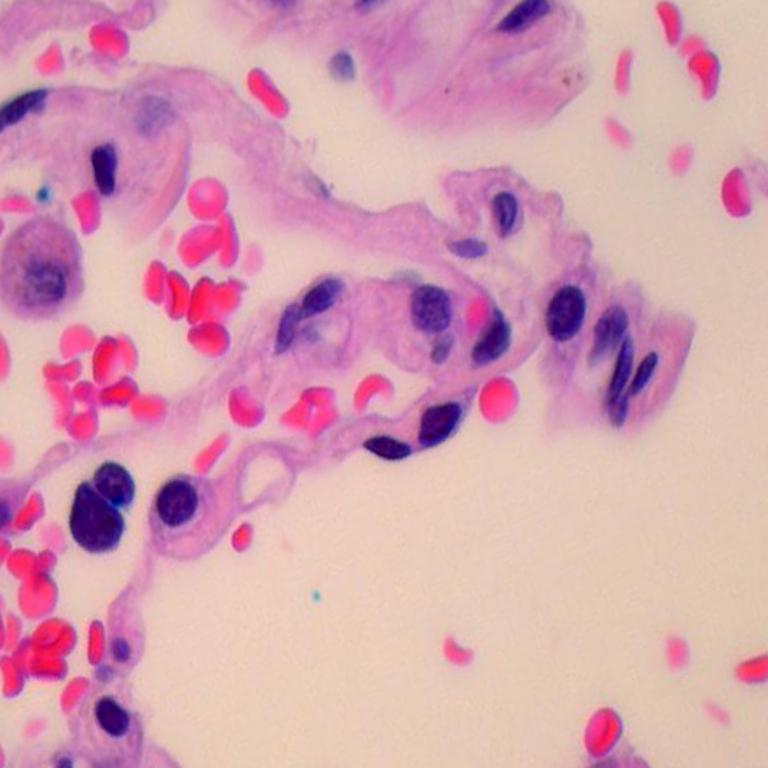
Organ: lung
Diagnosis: benign